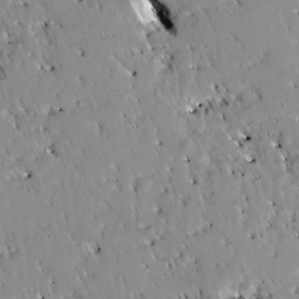
Label: non_frost